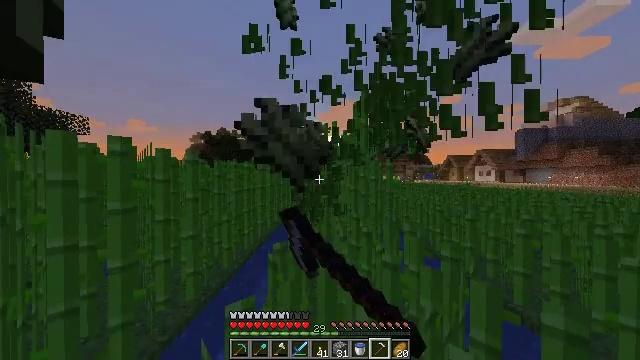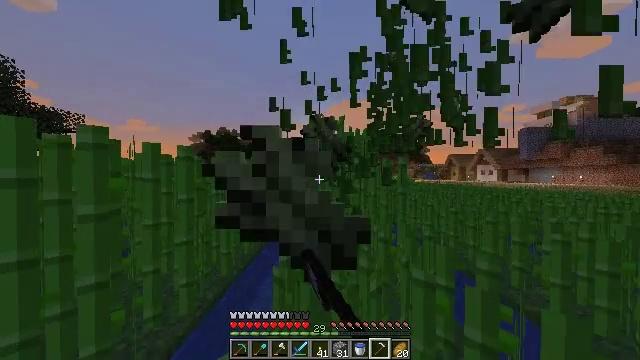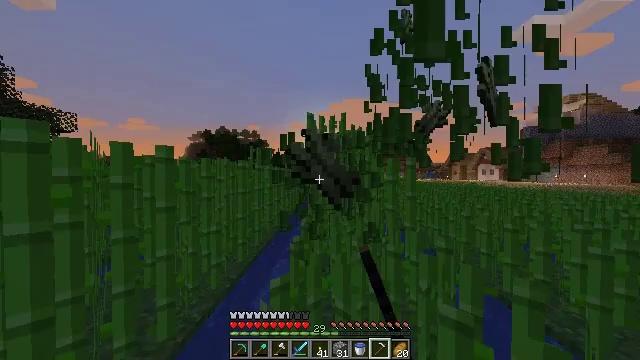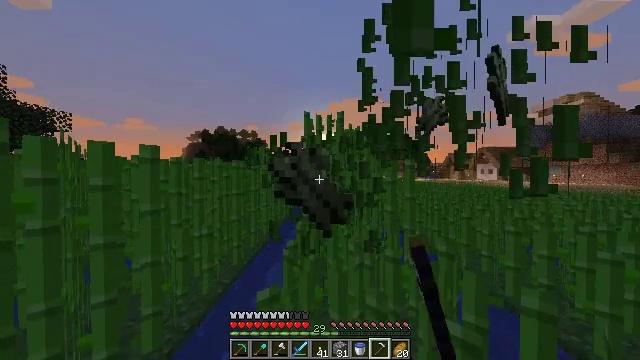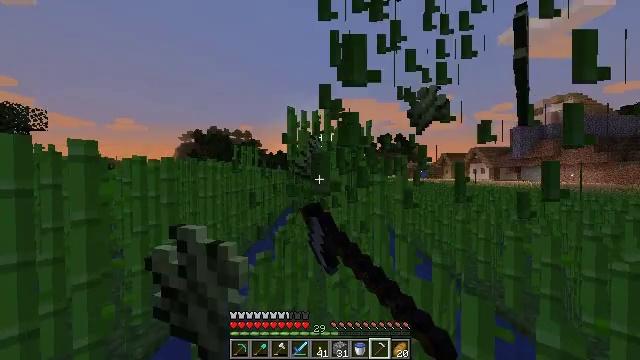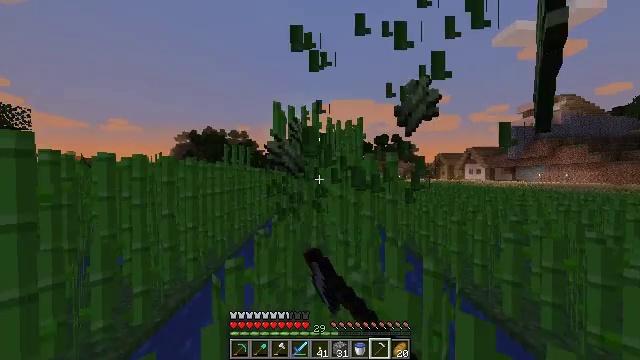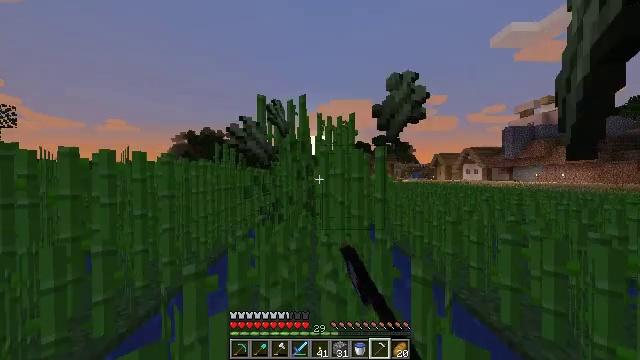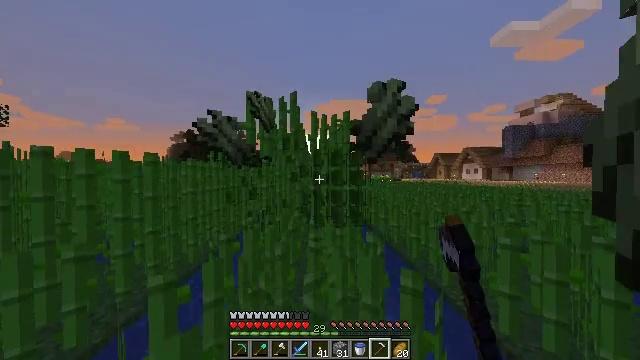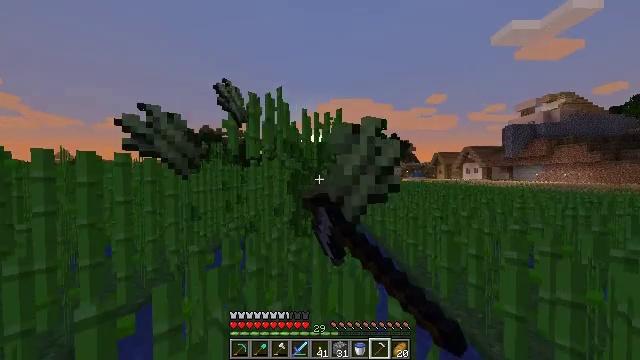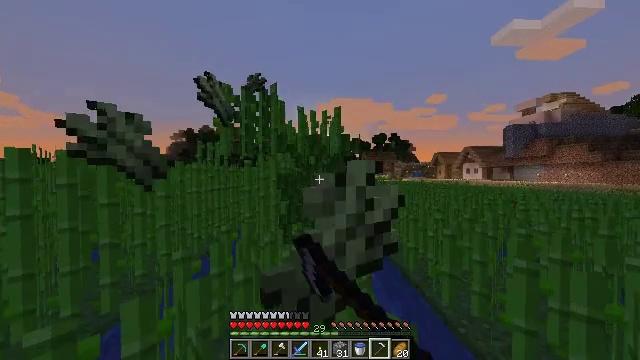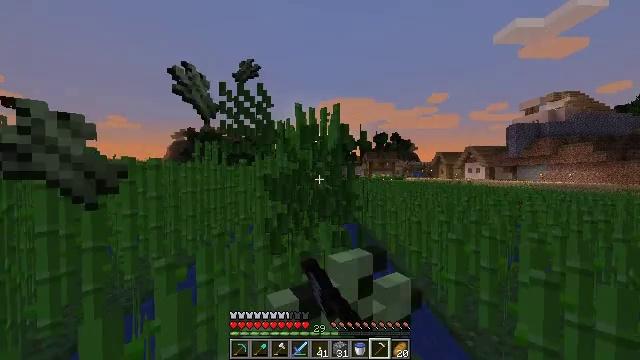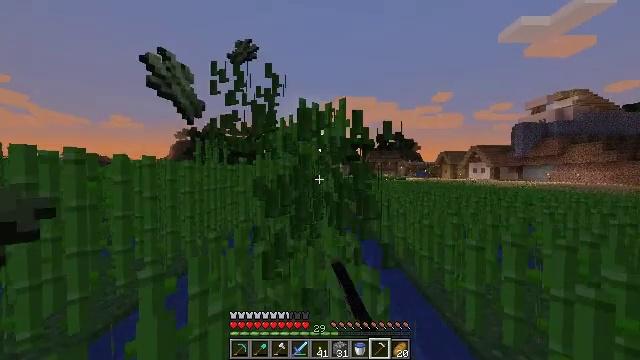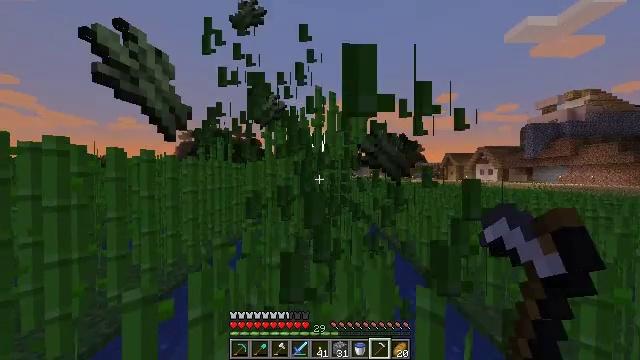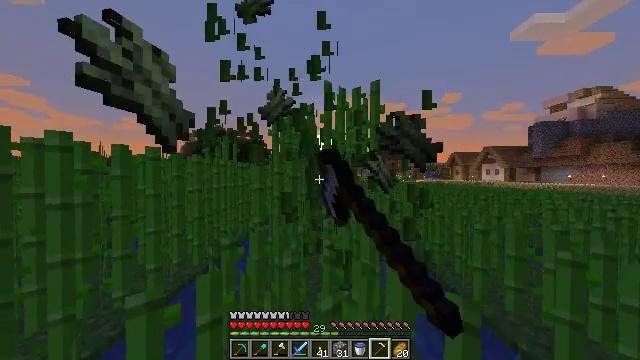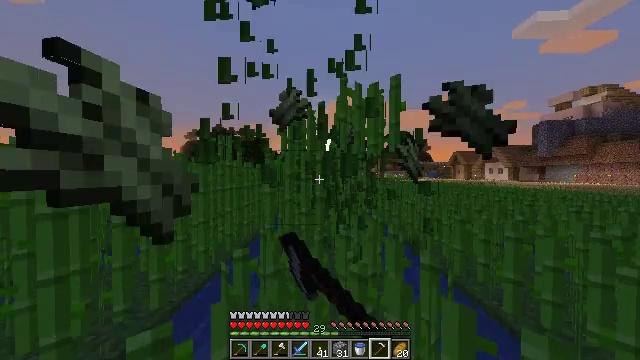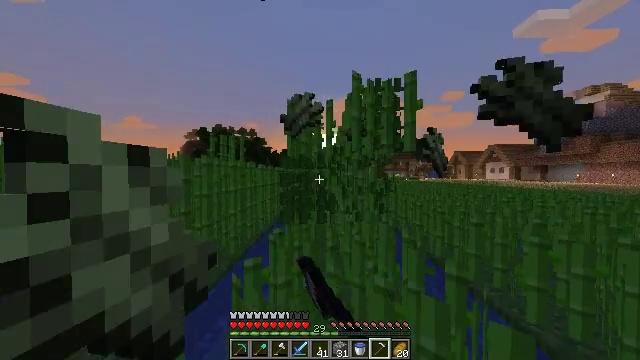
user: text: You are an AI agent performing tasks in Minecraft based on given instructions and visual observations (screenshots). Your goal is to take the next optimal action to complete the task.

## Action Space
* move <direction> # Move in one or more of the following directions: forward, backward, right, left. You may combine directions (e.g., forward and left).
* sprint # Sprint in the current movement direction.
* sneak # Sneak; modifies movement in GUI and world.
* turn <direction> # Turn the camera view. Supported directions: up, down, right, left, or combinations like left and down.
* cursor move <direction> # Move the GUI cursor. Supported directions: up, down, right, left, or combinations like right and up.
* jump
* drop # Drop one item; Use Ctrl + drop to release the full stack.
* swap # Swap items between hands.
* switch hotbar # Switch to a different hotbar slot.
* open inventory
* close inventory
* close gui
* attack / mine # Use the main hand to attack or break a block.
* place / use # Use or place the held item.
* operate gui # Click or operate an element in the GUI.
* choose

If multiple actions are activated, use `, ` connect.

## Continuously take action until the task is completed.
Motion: motion action
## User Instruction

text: Mine the sugar cane near rivers.
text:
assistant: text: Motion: move forward, sprint, attack / mine
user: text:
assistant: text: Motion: move forward and move right, sprint, attack / mine
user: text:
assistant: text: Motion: move forward and move right, sprint, attack / mine
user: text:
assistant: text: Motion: move forward and move right, sprint, turn right, attack / mine
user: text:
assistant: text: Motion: move forward and move right, sprint, attack / mine
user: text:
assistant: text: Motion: move forward and move right, sprint, attack / mine
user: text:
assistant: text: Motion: move forward and move right, sprint, attack / mine
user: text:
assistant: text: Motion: move forward, sprint, attack / mine
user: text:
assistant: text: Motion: move forward, sprint, attack / mine
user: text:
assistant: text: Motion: move forward and move left, sprint, attack / mine
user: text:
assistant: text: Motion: move forward and move left, sprint, attack / mine
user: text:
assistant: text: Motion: move forward and move left, sprint, attack / mine
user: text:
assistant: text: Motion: move forward and move left, sprint, attack / mine
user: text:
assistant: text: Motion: move forward and move left, sprint, attack / mine
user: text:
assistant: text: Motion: move forward and move left, sprint, attack / mine
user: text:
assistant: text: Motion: move forward, sprint, attack / mine
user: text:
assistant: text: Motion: move forward, sprint, attack / mine
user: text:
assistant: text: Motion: move forward and move right, sprint, turn right, attack / mine
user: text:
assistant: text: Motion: move forward and move right, sprint, attack / mine
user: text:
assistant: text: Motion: move forward and move right, sprint, attack / mine
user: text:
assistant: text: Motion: move forward and move right, sprint, attack / mine
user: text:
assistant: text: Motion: move forward, sprint, attack / mine
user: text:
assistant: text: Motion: move forward, sprint, attack / mine
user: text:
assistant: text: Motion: move forward, sprint, attack / mine
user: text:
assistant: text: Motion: move forward, sprint, attack / mine
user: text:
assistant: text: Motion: move forward and move left, sprint, attack / mine
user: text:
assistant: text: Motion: move forward and move left, sprint, turn left, attack / mine
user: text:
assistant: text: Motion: move forward and move left, sprint, attack / mine
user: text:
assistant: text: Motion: move forward and move left, sprint, attack / mine
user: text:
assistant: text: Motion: move forward and move left, sprint, attack / mine